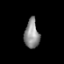
Tissue: prostate
Cell type: T cells
Senescence score: 0.6937
Nuclear area (px): 413
Mean DAPI intensity: 141.37